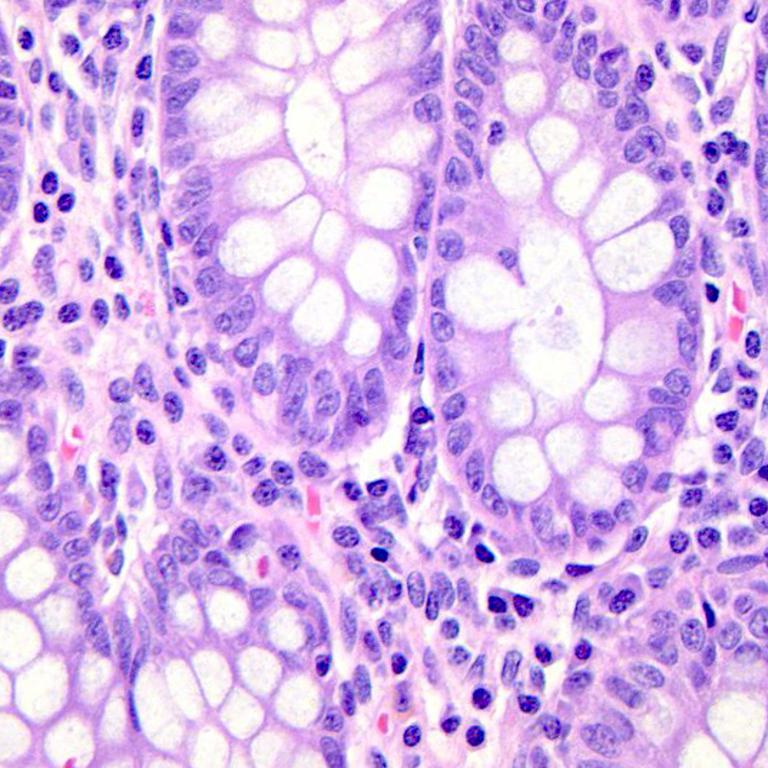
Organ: colon
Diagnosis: benign